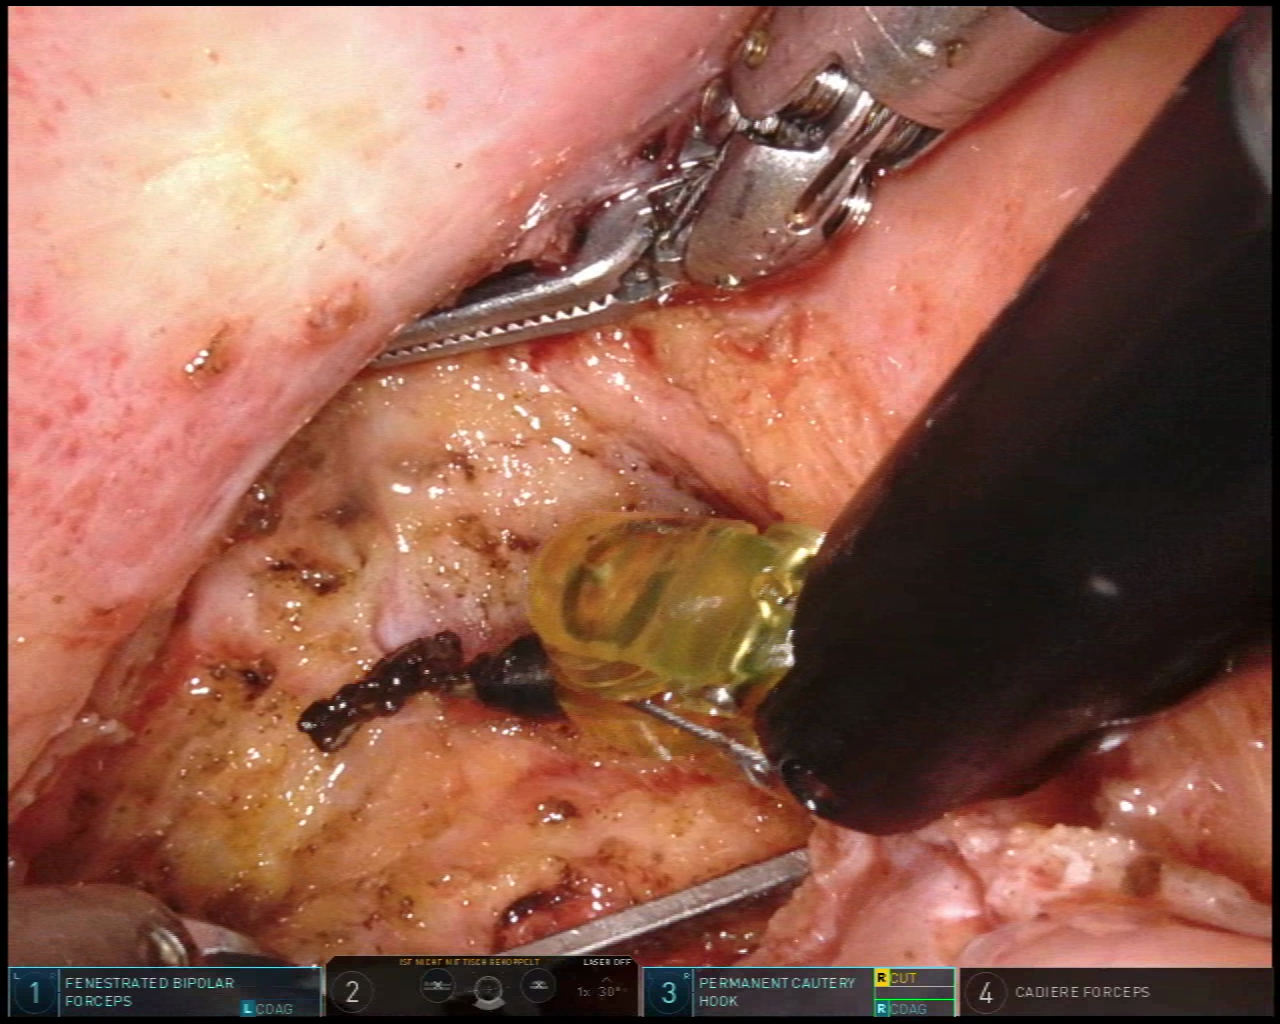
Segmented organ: vesicular_glands
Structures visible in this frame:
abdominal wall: no
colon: no
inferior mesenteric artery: no
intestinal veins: no
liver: no
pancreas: no
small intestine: no
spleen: no
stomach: no
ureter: no
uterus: no
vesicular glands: yes